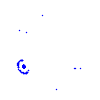
Particle: kaon